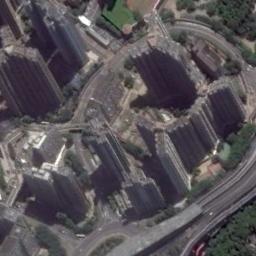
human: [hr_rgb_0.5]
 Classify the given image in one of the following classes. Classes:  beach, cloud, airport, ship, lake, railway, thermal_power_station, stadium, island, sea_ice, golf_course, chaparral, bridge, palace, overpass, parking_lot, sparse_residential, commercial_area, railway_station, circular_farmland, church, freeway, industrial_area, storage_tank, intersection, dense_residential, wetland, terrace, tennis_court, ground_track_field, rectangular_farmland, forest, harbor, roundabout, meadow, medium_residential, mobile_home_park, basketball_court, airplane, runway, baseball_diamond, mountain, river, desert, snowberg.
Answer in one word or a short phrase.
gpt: commercial_area